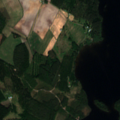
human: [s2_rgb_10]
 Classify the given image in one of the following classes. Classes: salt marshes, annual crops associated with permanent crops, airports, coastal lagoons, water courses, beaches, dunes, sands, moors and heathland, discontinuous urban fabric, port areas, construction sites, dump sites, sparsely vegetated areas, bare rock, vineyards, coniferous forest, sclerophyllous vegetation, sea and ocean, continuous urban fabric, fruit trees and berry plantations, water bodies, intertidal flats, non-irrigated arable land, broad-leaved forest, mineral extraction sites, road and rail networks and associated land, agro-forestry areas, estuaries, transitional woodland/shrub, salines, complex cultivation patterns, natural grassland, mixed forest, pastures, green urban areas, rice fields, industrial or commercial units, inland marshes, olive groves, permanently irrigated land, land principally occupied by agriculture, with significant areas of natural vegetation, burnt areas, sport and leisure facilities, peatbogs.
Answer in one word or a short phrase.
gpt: non-irrigated arable land, coniferous forest, mixed forest, water bodies